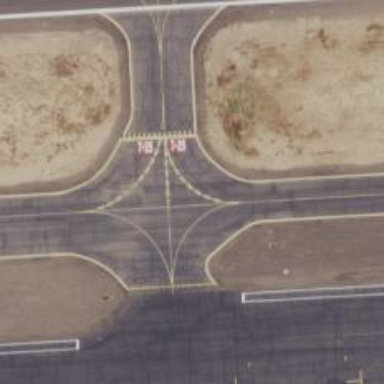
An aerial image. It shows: View of taxiway at the airport.